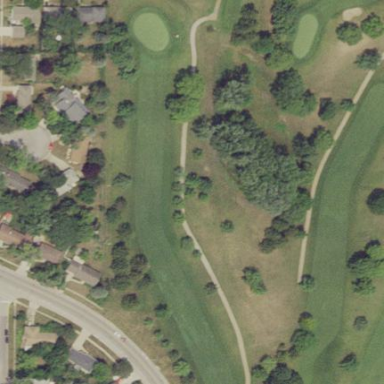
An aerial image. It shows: Golf fairway surrounded by grass.